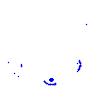
Particle: kaon